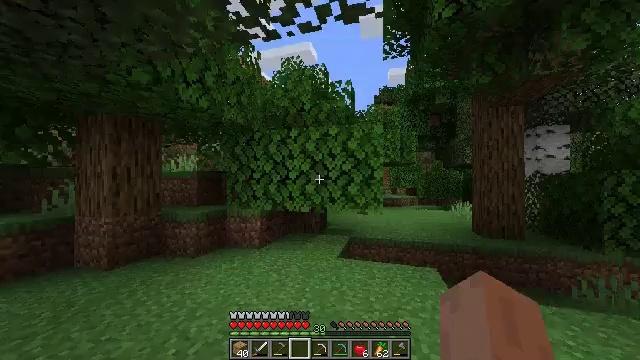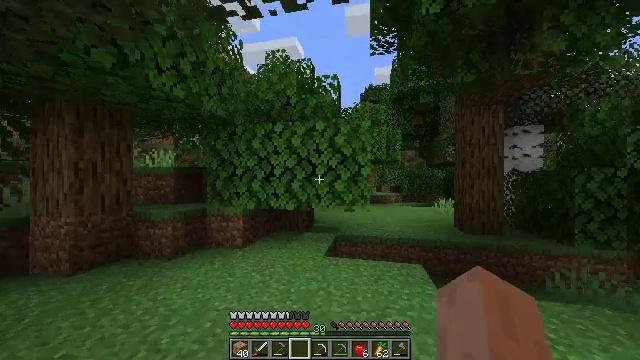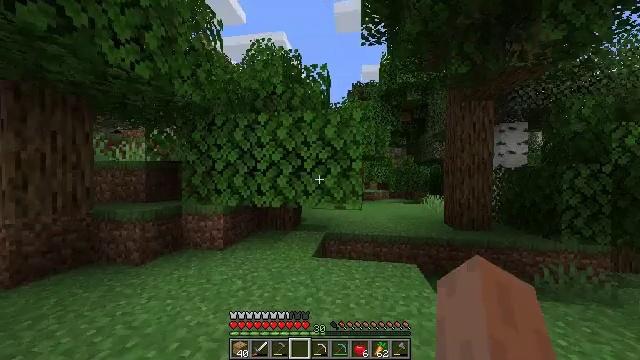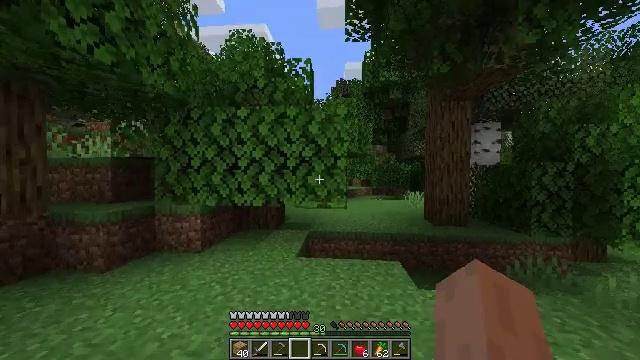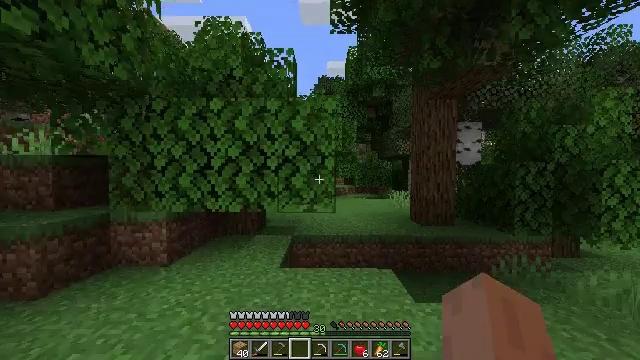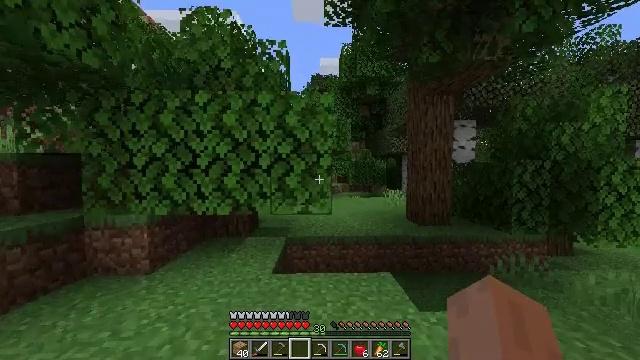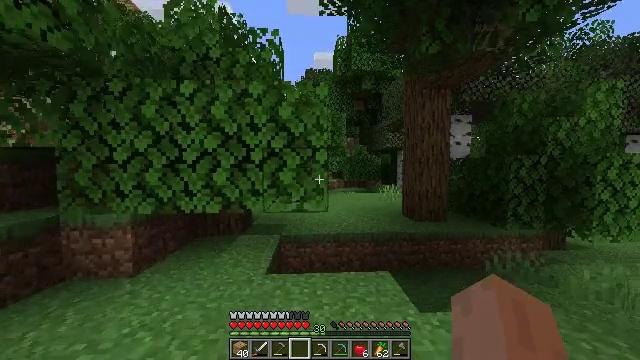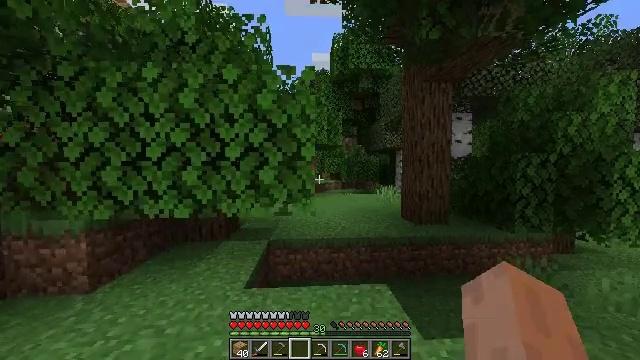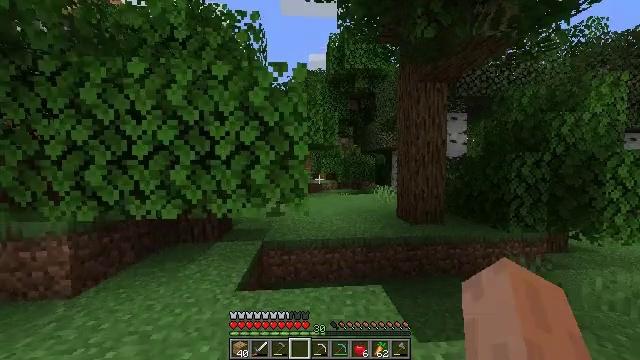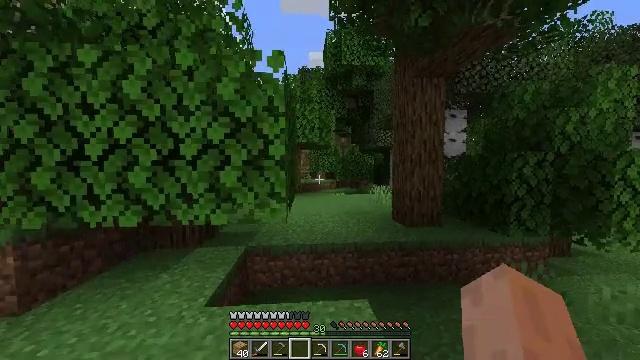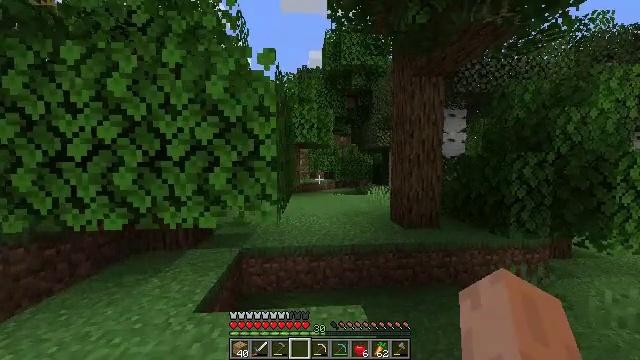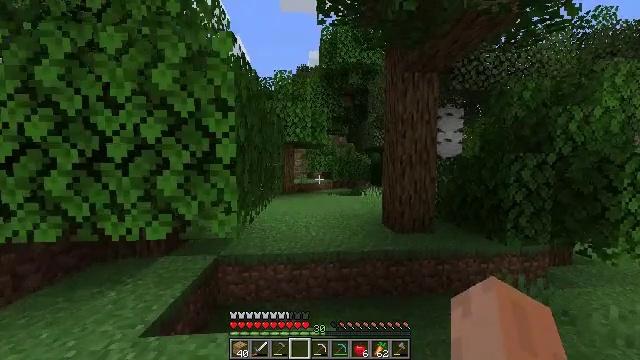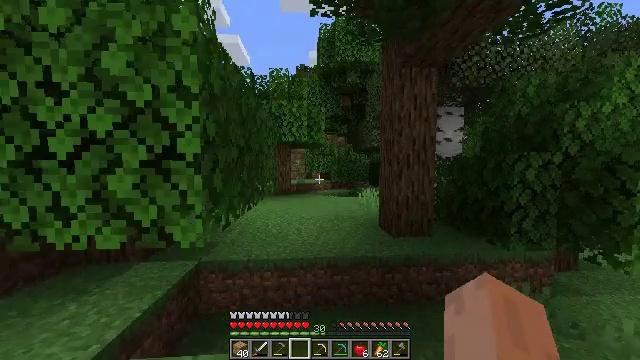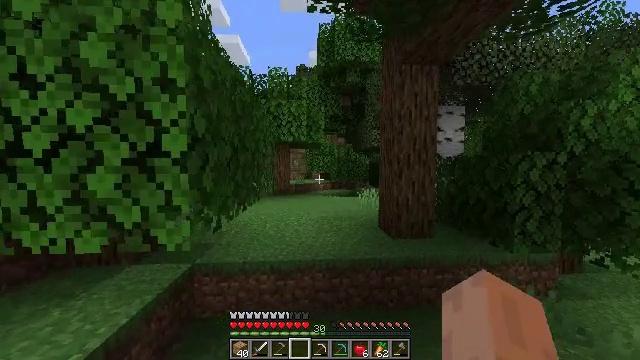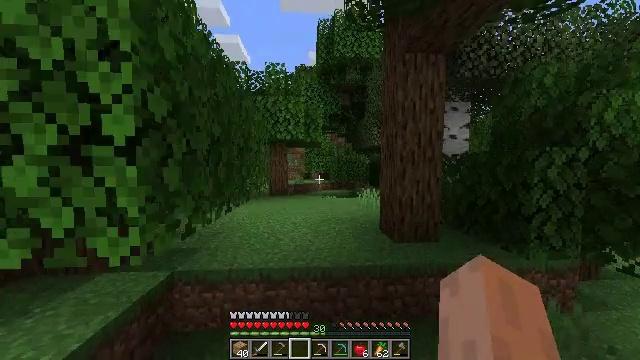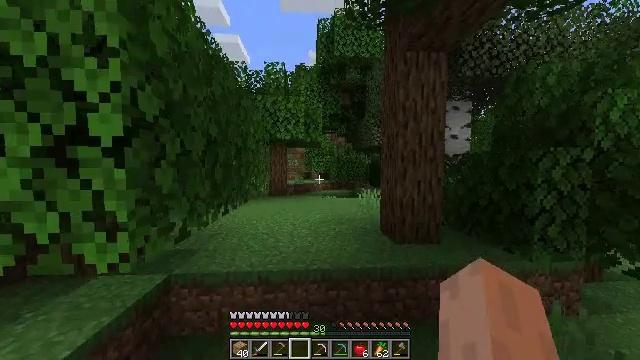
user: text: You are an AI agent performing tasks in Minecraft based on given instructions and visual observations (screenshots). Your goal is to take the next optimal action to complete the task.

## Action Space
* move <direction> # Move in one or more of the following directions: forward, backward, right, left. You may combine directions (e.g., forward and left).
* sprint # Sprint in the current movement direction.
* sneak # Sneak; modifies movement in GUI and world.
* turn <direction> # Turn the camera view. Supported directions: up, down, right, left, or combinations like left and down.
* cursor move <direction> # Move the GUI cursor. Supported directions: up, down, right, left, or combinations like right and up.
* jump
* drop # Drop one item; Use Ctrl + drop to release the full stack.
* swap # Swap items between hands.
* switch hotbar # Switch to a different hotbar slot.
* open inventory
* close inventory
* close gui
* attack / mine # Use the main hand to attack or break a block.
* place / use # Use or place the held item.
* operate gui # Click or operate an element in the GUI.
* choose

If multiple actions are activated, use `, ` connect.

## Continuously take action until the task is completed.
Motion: motion action
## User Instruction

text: Craft an enchanting table.
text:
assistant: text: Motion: move forward, sprint, turn right
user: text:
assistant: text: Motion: move forward, sprint, turn right
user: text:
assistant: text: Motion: move forward, sprint, turn right
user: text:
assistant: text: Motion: move forward, sprint, turn right
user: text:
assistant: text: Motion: move forward, sprint, turn right
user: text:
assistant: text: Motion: move forward and move right, sprint, turn right and down
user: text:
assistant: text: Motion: move forward and move right, sprint
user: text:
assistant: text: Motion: move forward and move right, sprint
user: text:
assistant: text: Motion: move forward and move right, sprint
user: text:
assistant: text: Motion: move forward and move right, sprint
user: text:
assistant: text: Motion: move forward and move right, sprint
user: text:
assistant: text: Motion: move forward, sprint
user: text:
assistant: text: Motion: move forward, sprint
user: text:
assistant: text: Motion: move forward, sprint
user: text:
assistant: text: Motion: move forward, sprint
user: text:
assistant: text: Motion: move forward, sprint
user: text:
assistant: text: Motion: move forward, sprint
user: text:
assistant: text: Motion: move forward, sprint, turn left, jump
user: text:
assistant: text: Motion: move forward, sprint, turn left, jump
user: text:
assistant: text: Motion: move forward, sprint, jump
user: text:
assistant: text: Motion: move forward, sprint, jump
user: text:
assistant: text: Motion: move forward, sprint, jump
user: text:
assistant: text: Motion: move forward, sprint, jump
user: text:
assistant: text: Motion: move forward, sprint
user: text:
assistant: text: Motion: move forward, sprint
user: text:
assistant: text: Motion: move forward, sprint, turn left
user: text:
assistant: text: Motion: move forward, sprint
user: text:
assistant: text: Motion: move forward, sprint
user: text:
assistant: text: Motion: move forward, sprint
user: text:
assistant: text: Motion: move forward, sprint